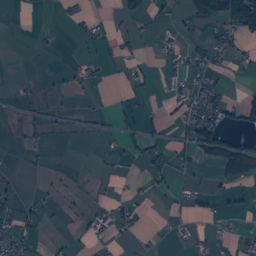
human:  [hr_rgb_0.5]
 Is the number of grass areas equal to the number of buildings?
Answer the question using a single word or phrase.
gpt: no

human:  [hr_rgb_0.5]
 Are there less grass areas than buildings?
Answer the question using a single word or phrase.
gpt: yes

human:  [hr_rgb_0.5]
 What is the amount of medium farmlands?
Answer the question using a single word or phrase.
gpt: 0

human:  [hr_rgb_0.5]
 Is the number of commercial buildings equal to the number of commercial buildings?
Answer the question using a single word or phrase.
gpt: yes

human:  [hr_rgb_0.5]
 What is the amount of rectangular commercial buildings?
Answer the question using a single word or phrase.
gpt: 0

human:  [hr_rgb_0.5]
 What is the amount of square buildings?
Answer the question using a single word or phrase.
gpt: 0

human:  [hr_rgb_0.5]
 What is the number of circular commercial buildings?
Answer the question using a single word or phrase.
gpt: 0

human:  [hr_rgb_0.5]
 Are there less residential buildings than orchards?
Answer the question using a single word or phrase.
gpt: no

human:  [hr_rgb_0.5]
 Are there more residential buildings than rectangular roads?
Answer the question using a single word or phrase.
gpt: yes

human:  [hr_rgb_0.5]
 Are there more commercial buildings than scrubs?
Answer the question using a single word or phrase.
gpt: no

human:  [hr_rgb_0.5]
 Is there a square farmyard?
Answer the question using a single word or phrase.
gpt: no

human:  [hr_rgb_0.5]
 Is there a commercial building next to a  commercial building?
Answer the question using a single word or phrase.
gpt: no

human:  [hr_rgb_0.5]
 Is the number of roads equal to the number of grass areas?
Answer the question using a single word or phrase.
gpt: no

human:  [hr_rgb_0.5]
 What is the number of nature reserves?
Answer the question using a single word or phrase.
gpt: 1

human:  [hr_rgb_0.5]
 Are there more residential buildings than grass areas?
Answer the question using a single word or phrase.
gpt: no

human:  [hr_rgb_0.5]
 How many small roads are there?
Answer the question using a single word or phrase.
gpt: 13

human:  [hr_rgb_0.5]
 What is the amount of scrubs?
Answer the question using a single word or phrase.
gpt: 5

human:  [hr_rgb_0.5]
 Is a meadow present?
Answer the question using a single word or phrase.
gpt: yes

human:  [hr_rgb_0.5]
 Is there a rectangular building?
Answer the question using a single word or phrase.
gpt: yes

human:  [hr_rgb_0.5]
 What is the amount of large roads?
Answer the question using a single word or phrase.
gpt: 0

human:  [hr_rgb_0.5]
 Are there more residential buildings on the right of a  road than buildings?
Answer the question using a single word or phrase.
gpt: no

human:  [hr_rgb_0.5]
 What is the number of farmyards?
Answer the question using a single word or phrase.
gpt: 2

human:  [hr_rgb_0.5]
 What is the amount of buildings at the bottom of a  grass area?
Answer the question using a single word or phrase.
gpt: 30

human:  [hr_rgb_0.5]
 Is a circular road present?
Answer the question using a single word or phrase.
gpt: no

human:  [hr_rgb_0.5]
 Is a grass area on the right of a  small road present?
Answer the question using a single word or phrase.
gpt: yes

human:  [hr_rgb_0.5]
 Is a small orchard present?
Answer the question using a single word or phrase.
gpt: no

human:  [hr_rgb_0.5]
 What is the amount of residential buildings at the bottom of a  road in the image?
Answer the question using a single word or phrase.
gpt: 27

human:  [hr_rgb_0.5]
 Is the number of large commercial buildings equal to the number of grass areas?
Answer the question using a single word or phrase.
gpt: no

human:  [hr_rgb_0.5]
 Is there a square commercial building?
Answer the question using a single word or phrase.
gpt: no

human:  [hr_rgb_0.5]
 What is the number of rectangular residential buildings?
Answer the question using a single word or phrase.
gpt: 22

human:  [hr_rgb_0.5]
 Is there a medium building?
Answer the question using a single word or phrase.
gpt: yes

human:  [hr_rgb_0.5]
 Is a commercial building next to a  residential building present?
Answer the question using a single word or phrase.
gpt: no

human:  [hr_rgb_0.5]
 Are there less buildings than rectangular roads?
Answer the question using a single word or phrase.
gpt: no

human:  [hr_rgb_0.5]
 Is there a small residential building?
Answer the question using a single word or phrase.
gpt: yes

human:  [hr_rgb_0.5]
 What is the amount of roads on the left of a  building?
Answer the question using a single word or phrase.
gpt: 9

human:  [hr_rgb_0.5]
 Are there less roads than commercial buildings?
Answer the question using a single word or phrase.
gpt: no